Question: I am trying to use LINQ to query a MySQL database.
First of all, I have installed the MySQL .NET connector. Then in Visual Studio I create a new Console Application.
Then I click on 'Data' in the toolbar and click on 'Add New Data Source'.
In the Data Source Configuration Wizard I select 'Database => Dataset => New Connection', I configure my connection parameters, I then select my relevant tables, views etc and hit Finish.
My data source is named 'Foo', the table I want to query is named 'Bar'.
I then try and query my data table using LINQ like below:
'''
fooDataSet.barDataTable foobar = new fooDataSet.barDataTable();
var results = from data in foobar
select data;
foreach (var result in results)
{
Console.WriteLine(result);
};
'''
I'm assuming that this is the equivalent to the following MySQL
'''
SELECT * FROM BAR;
'''
Even though my table (bar) has plenty of data in it, I don't get any data back. When I breakpoint appropriately, and drill down into the Results View of my results variable, it just saysZh
> Enumeration Yielded No Results

Where am I going wrong here?
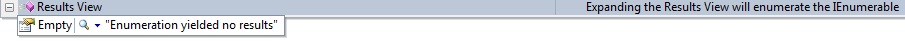
Answer: I figured this out by repeating the initial steps on a Windows form, dragging the table I want to query from Server explorer onto the Windows Form and then analysing the code.
It turns out I needed first to create an instance of my dataset (Foo), then create a TableAdapter instance for my table (Bar).
Once I have done this, I call the 'Fill' method of my table adapter, passing in the table name in the data set using dot notation.
I then run the AsEnumerable() extension method of GetData() of my table adapter to get an EnumerableRowCollection, which I can then run queries against using LINQ. My code is below:
'''
static void Main(string[] args)
{
fooDataSet fooDataSet = new fooDataSet();
fooDataSetTableAdapters.barTableAdapter barTableAdapter = new fooDataSetTableAdapters.barTableAdapter();
barTableAdapter.Fill(fooDataSet.bar);
var myDataTable = barTableAdapter.GetData().AsEnumerable();
var bnl = from results in myDataTable
select results;
Console.ReadLine();
}
'''
Side note, on the XSD file created by Visual Studio, every field in every table is set by default to throw an exception if you try to apply criteria to a column with any null values. You need to change the NullValue property of the field in the XSD to either (Empty) or (Null) to avoid this.